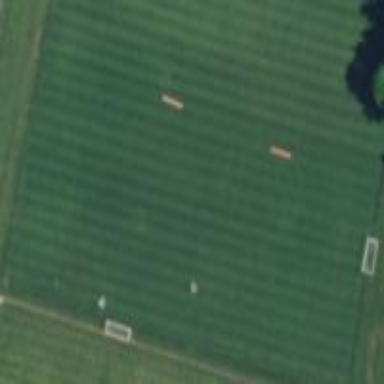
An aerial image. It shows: Lacrosse pitch for leisure land activities.